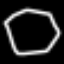
Label: octagon